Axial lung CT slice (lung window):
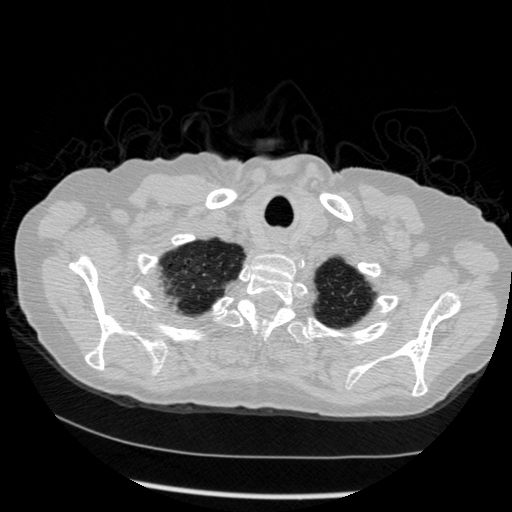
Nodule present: no